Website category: phone
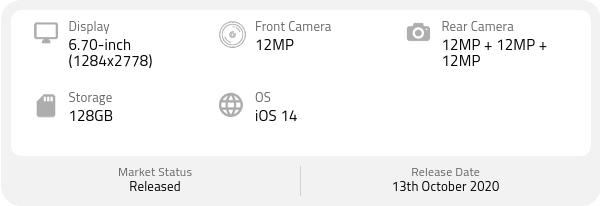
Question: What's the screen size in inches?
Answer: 6.70-inch

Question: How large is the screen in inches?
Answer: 6.70-inch

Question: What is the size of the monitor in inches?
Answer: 6.70-inch

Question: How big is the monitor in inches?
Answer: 6.70-inch

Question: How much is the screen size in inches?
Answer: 6.70-inch

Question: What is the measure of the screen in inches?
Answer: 6.70-inch

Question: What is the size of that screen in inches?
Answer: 6.70-inch

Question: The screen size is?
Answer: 6.70-inch

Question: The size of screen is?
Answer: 6.70-inch

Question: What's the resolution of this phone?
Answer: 1284x2778

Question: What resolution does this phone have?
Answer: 1284x2778

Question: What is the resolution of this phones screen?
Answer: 1284x2778

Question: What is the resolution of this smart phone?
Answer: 1284x2778

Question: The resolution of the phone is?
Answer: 1284x2778

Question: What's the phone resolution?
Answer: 1284x2778

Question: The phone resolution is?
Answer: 1284x2778

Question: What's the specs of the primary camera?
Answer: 12MP + 12MP + 12MP

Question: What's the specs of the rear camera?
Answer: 12MP + 12MP + 12MP

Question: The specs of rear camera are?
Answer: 12MP + 12MP + 12MP

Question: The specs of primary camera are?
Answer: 12MP + 12MP + 12MP

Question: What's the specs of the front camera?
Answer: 12MP

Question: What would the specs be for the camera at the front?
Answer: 12MP

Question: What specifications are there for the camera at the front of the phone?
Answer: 12MP

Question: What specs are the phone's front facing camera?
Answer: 12MP

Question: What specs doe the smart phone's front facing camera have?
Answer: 12MP

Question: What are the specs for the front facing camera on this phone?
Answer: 12MP

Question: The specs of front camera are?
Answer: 12MP

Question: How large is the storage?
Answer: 128GB

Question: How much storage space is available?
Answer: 128GB

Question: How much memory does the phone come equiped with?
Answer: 128GB

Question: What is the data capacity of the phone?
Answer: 128GB

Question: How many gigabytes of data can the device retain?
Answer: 128GB

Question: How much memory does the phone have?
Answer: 128GB

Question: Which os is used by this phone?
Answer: iOS 14

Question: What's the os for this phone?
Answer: iOS 14

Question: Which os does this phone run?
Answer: iOS 14

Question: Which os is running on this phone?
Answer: iOS 14

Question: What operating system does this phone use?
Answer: iOS 14

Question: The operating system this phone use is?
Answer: iOS 14

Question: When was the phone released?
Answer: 13th October 2020

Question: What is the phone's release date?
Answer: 13th October 2020

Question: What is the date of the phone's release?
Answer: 13th October 2020

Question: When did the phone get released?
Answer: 13th October 2020

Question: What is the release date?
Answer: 13th October 2020

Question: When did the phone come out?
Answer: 13th October 2020

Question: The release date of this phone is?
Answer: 13th October 2020